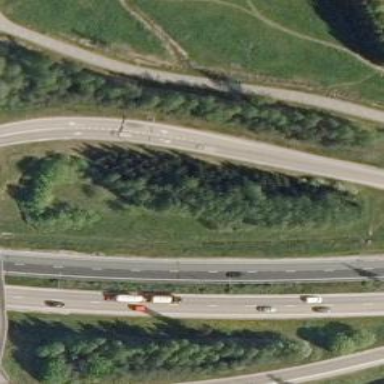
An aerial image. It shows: Trunk link road with asphalt surface.